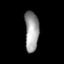
Tissue: prostate
Cell type: T cells
Senescence score: 0.358
Nuclear area (px): 546
Mean DAPI intensity: 157.176